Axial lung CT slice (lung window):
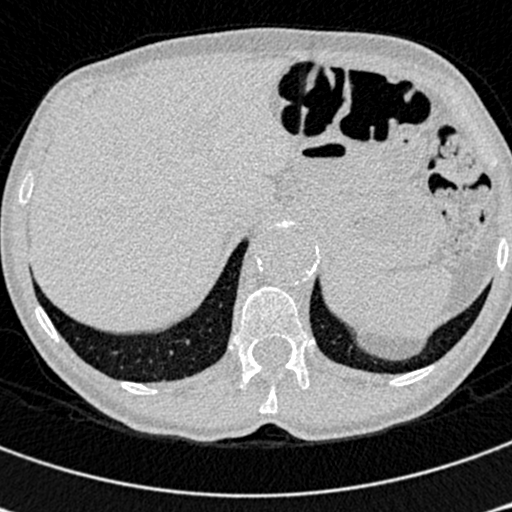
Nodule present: no